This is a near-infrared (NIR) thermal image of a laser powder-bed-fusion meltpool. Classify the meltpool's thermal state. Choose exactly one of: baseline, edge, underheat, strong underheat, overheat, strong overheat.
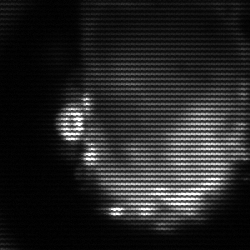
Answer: baseline